Interaction volume radius: 5 \u00c5
Interaction volume height: 35 \u00c5
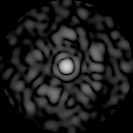
Disorder parameter: 0.8727